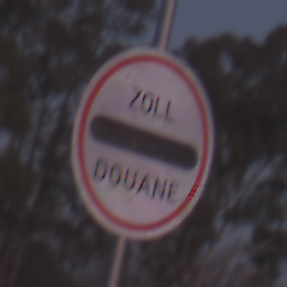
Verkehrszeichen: Zollstelle
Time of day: SunriseSunset
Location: Outdoor (Nature)
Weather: Clear
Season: NotSpecified
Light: Natural